Field crop: maize
Growth stage: 1
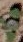
Species: chenopodium